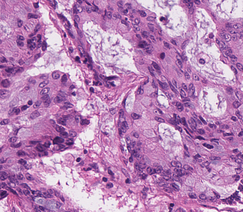
Tumor epithelial tissue: yes
Tumor-associated stroma tissue: yes
Normal tissue: no